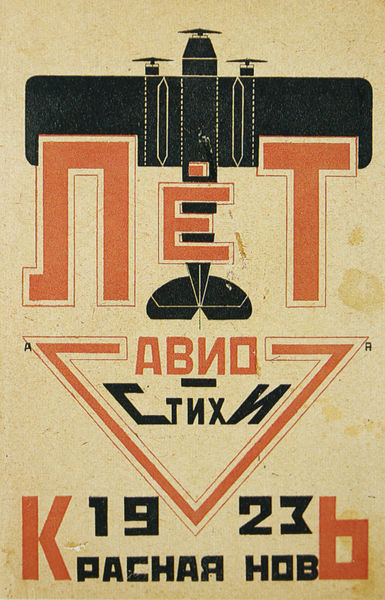
Titel: Umschlagentwurf zum Gedichtband "Let"
Künstler: Alexander Rodtschenko
Standort: Moskau
Institution: Rodtsckenko-Archiv
Schlagwörter: schwarz, rot, schrift, papier, moderne, russland, jahreszahl, buchstaben, plakat, russisch, nein, aufruf, flugzeug, kyrrilisch, net